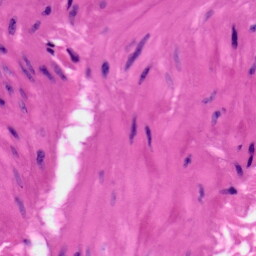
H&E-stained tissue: Skin